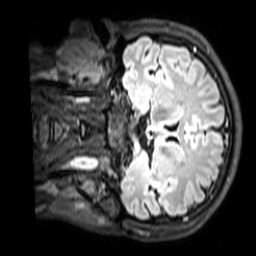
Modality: T1w
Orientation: coronal
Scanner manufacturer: philips
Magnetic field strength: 3 T
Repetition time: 4.8 s
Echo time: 0.2586 s